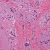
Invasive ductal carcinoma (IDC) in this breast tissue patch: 0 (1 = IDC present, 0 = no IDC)